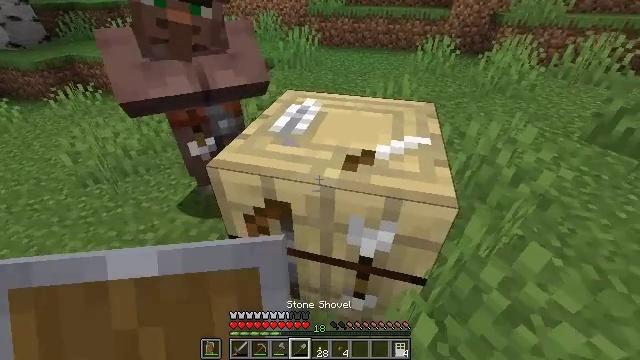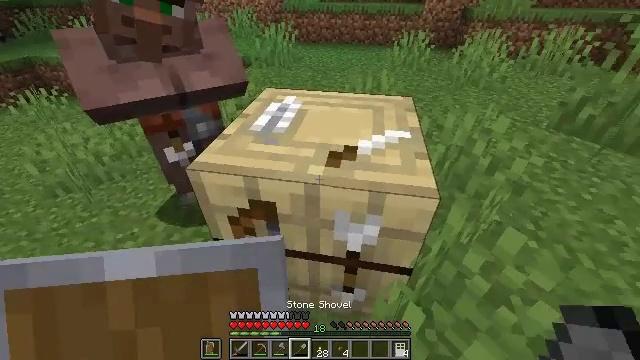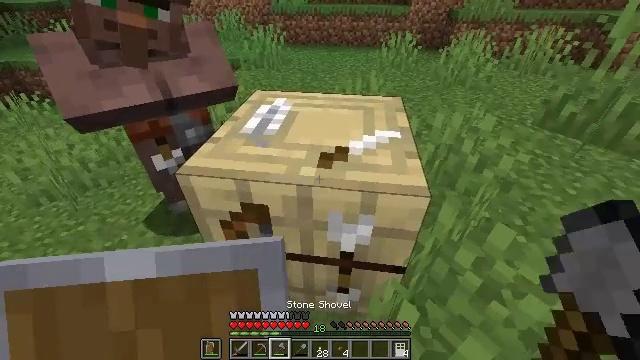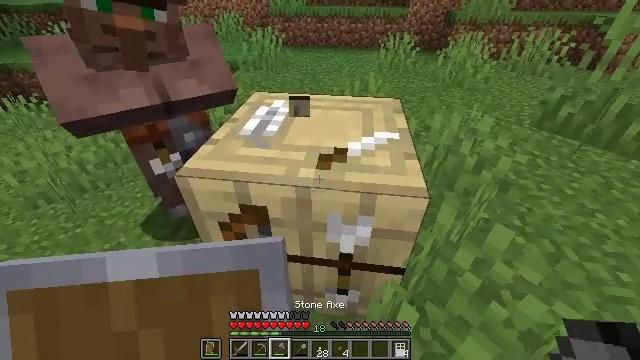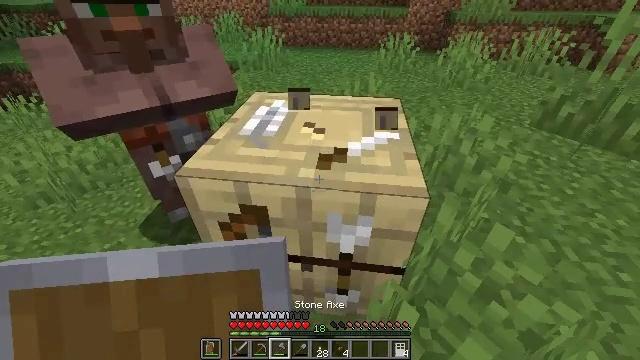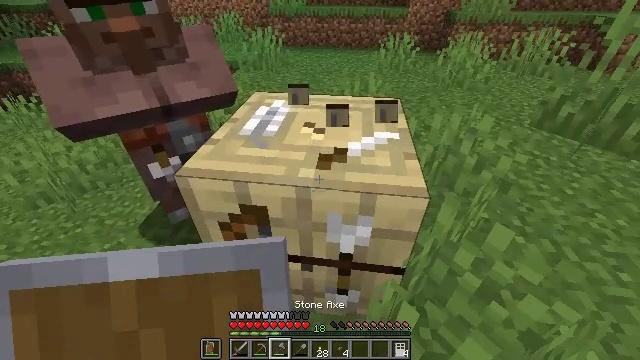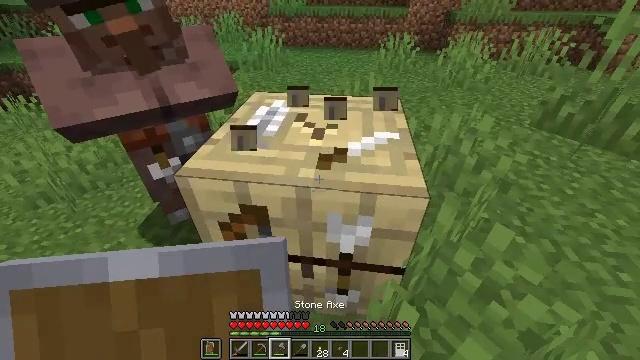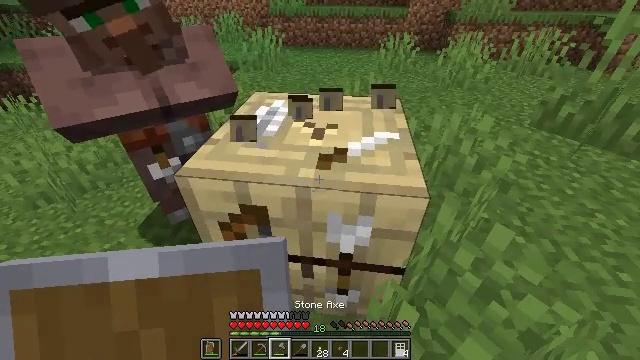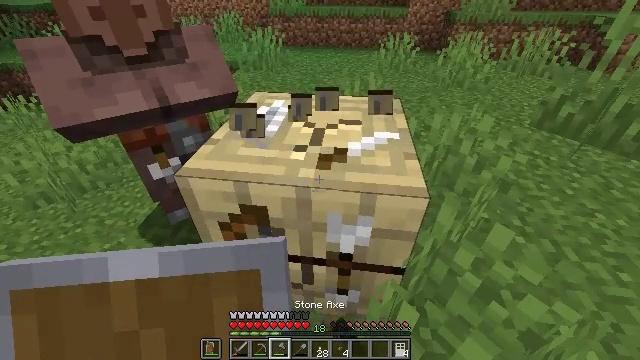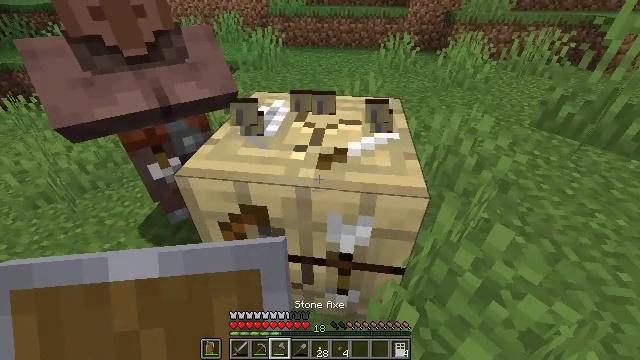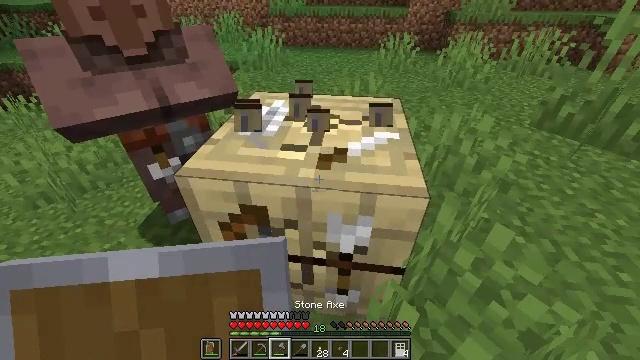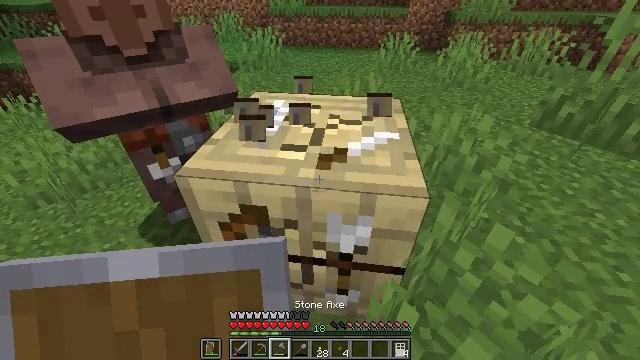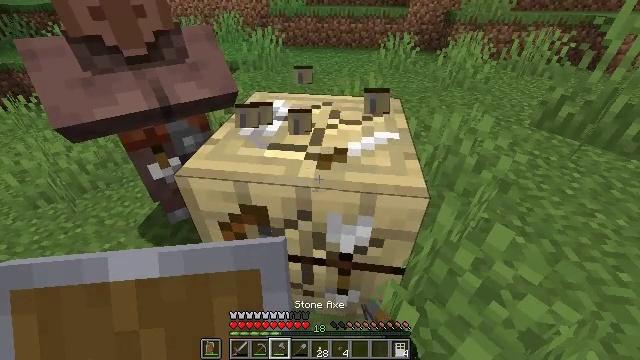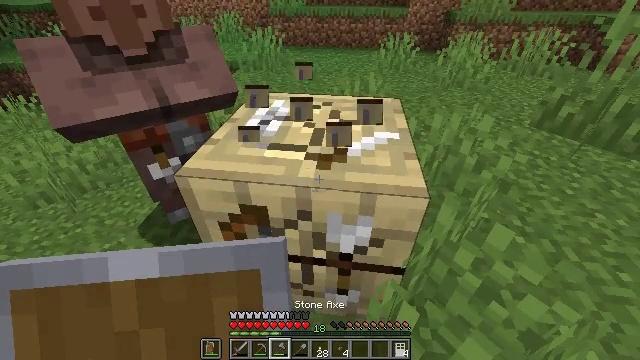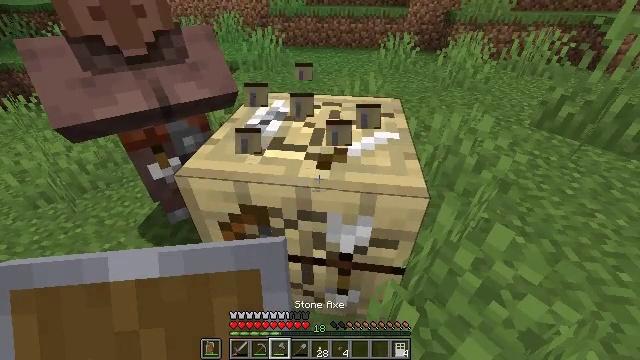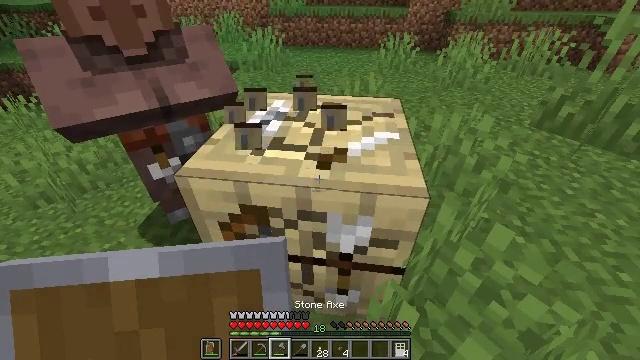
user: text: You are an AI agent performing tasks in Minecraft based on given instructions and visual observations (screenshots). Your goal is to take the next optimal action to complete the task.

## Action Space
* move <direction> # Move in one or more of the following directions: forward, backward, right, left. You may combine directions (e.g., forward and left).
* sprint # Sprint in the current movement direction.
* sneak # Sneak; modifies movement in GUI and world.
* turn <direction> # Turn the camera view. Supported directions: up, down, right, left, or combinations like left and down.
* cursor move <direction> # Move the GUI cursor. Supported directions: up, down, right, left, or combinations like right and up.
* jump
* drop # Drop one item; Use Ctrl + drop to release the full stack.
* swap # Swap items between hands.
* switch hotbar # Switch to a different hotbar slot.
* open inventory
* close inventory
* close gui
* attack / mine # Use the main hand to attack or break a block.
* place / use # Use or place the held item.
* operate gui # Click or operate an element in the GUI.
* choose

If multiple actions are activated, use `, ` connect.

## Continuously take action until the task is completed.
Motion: motion action
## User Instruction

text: Get the fletching table back into the inventory.
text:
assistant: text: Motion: turn right
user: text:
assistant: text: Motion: turn right, switch to hotbar 3
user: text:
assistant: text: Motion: attack / mine, switch to hotbar 3
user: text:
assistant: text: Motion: attack / mine
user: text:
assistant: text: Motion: attack / mine
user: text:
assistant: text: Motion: attack / mine
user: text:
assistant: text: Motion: attack / mine
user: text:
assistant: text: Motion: attack / mine
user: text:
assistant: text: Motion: attack / mine
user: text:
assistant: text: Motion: attack / mine
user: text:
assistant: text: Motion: attack / mine
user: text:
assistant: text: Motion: attack / mine
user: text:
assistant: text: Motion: attack / mine
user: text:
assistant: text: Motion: attack / mine
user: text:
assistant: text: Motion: attack / mine
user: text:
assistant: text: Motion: attack / mine
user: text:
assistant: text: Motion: attack / mine
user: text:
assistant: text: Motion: attack / mine
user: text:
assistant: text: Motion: attack / mine
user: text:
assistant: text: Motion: attack / mine
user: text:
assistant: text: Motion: attack / mine
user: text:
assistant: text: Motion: attack / mine
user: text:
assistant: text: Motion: attack / mine
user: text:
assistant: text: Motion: attack / mine
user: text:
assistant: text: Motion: attack / mine
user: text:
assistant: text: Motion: attack / mine